Aerial crown-view tile of a tropical tree (Barro Colorado Island, Panama), acquired 20250616:
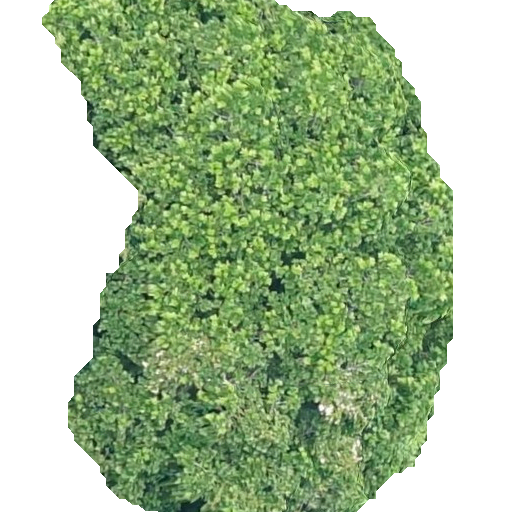
Species: Anacardium excelsum
GBIF accepted scientific name: Anacardium excelsum
Crown area: 257.051 m²